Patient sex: M
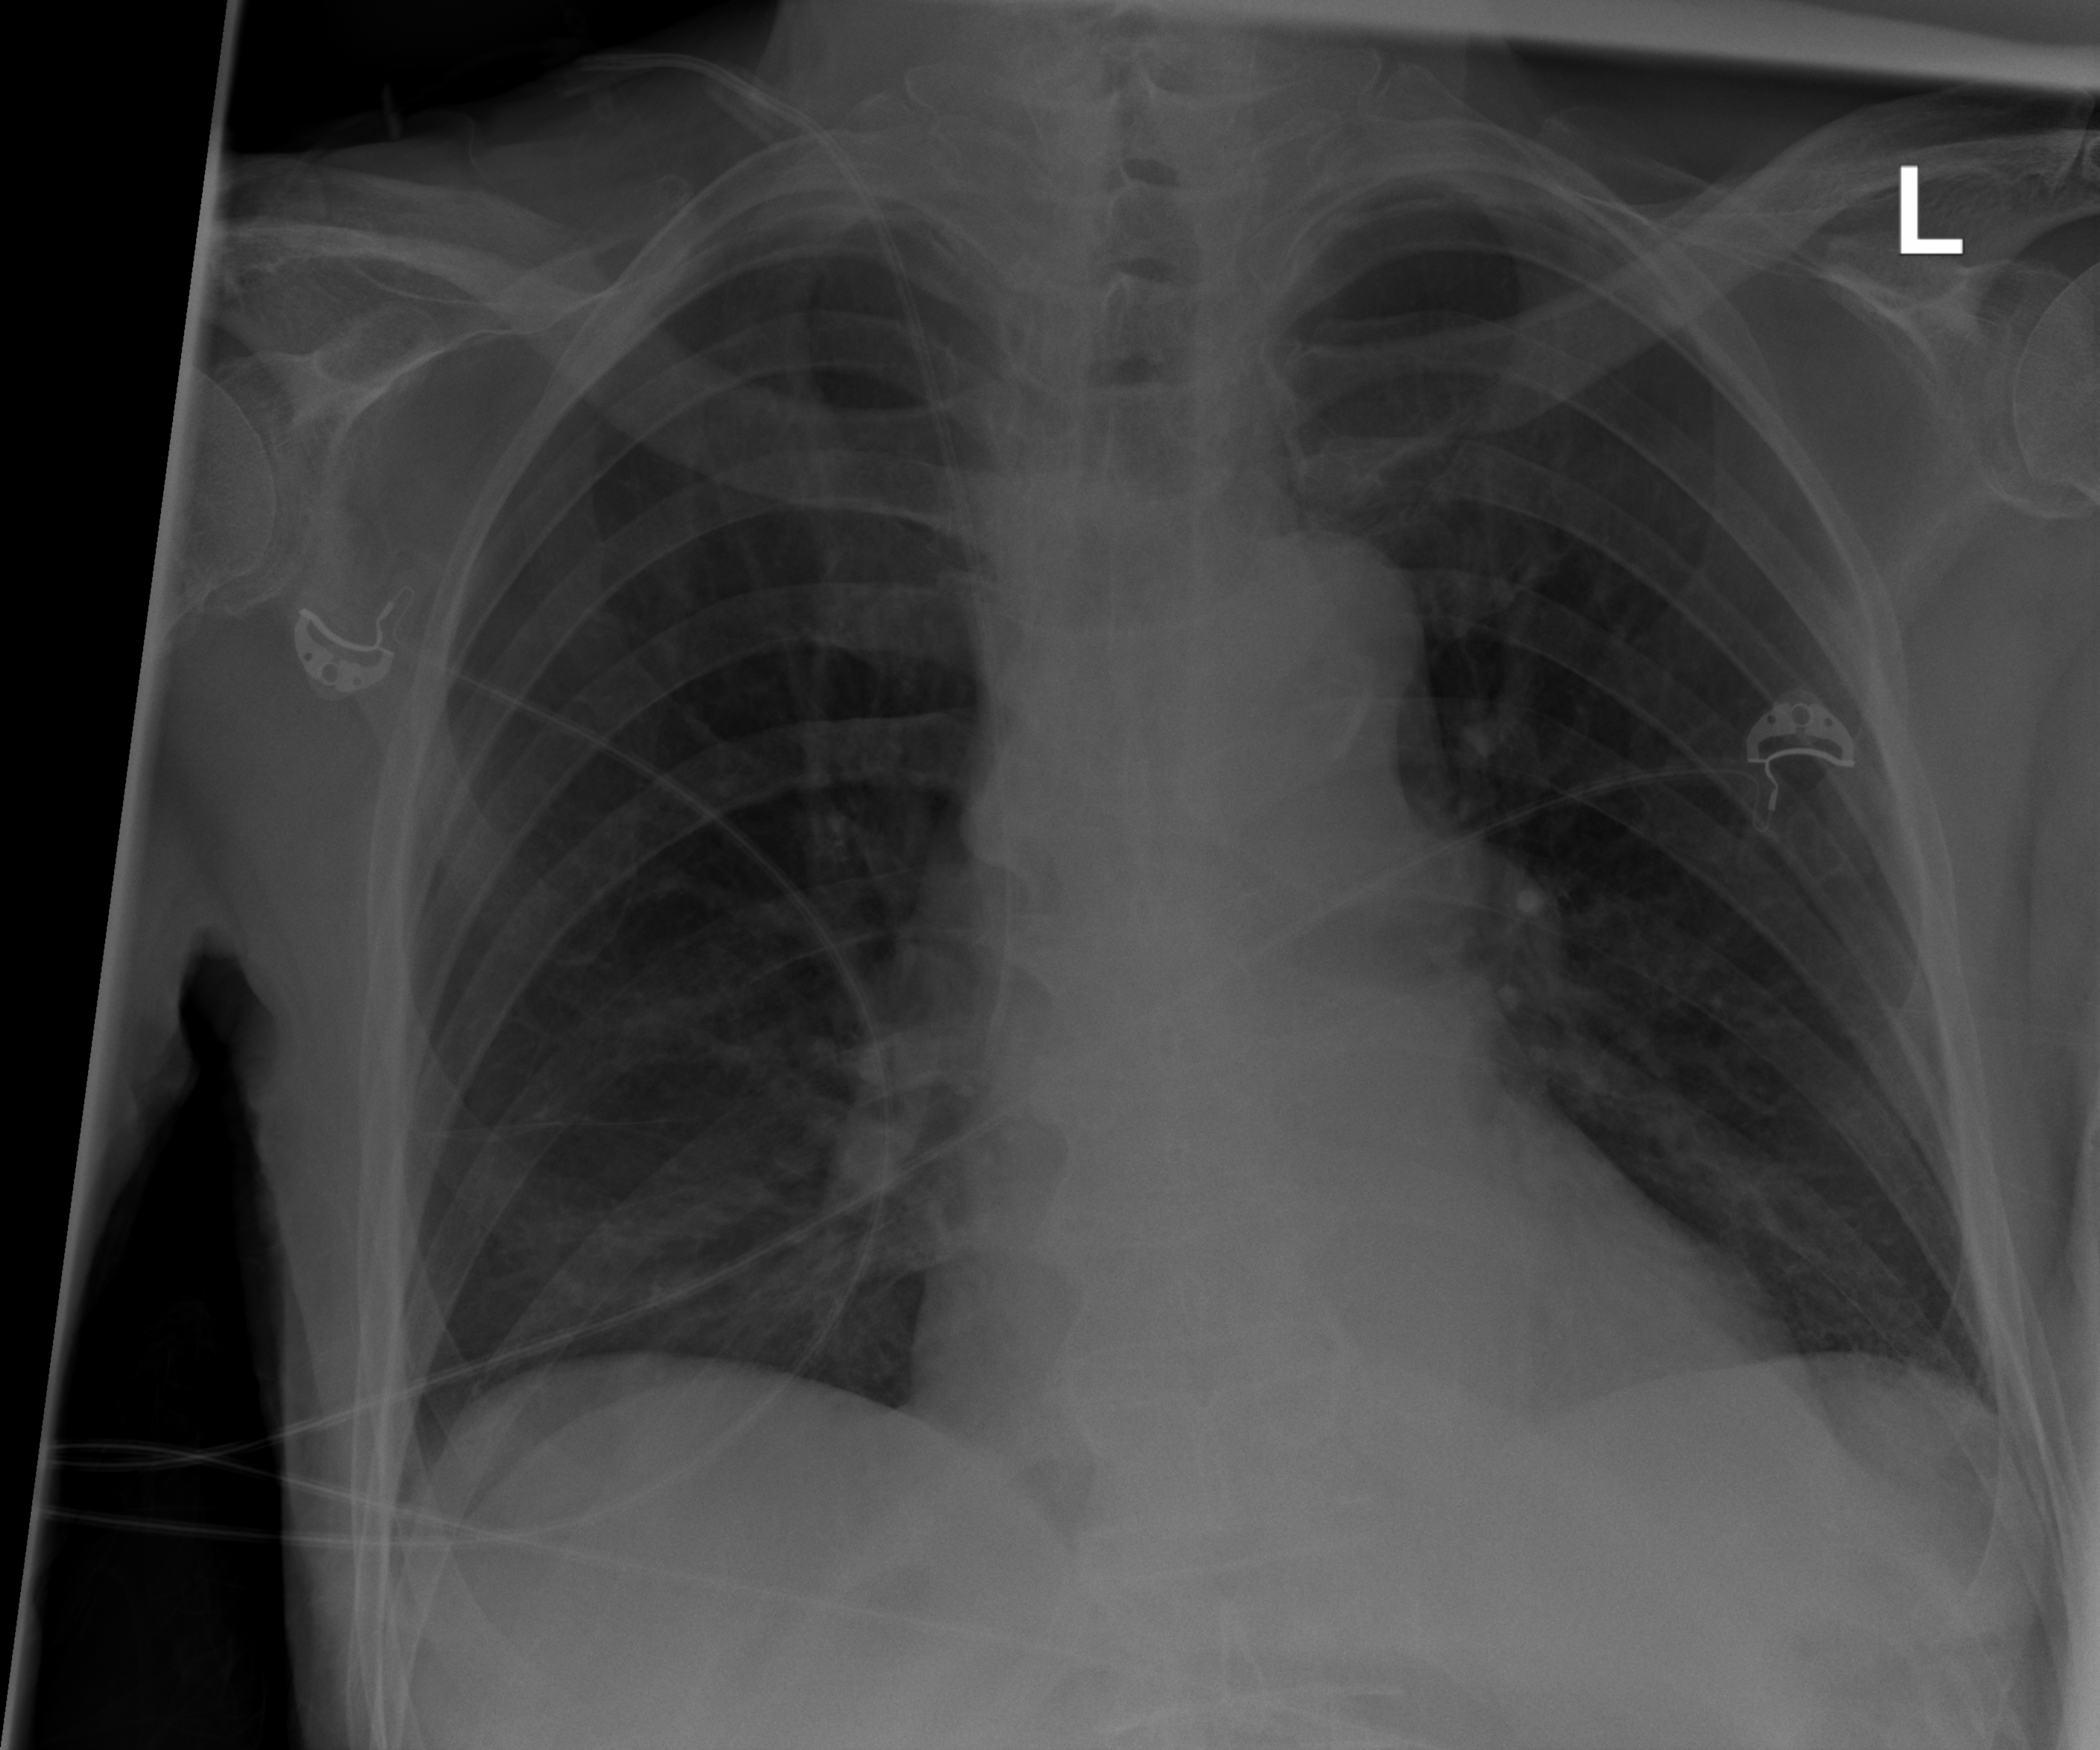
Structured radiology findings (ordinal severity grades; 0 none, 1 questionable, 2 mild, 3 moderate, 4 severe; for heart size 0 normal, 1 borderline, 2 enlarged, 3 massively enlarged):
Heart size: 0
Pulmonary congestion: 0
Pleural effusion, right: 0
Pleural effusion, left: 0
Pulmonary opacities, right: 0
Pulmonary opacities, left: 0
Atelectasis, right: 2
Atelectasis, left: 0